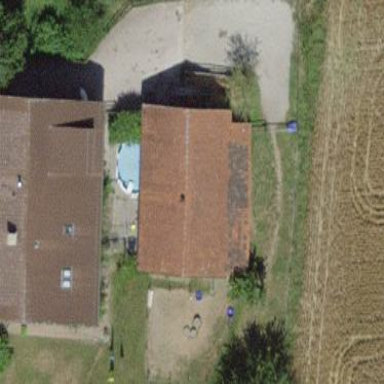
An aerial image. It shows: Shed building.